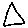
Label: triangle